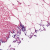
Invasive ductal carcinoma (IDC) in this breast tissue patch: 0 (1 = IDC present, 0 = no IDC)